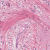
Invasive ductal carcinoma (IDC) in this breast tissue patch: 1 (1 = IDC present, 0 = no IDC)